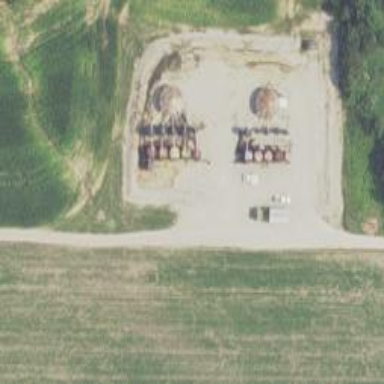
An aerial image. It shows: Storage tank with man-made structure.